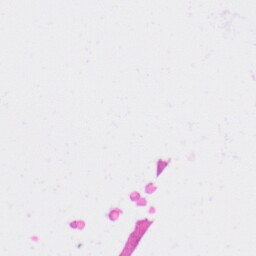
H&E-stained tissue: Skin